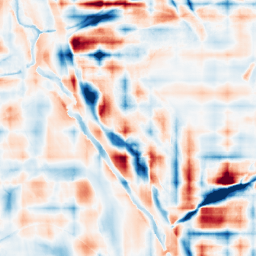
Category: wavelet
Decomposition family: wavelet_reverse_biorthogonal
Decomposition parameters: wavelet: rbio2.4
level: 5
Upsampling method: bicubic_3x
Upsampling parameters: scale: 3
Upsampling scale: 3